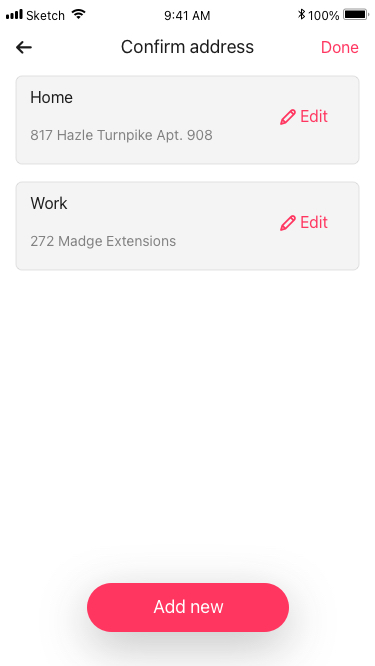
Text in this UI design:
Work
272 Madge Extensions
Edit
Home
817 Hazle Turnpike Apt. 908
Edit